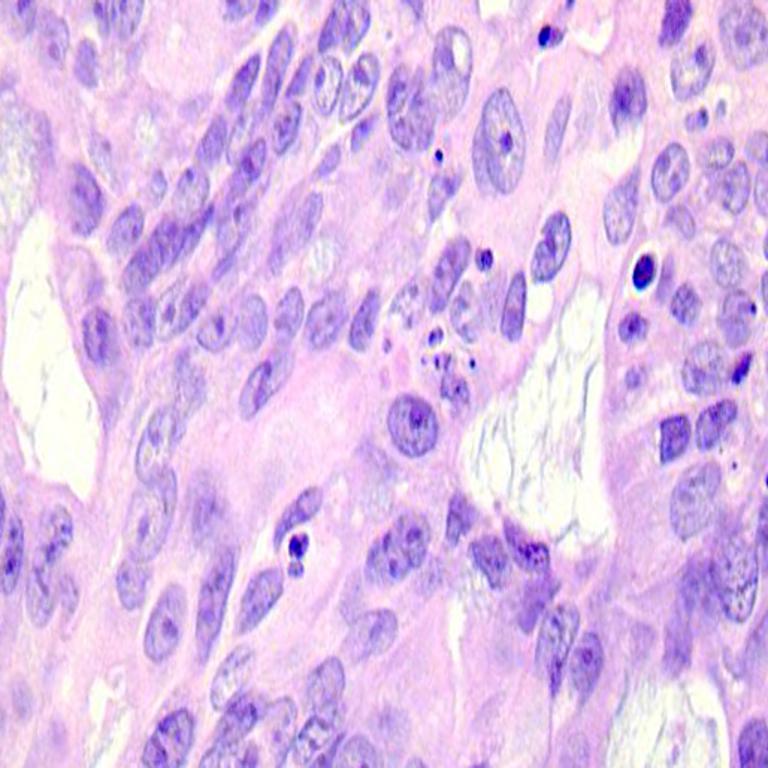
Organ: colon
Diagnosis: adenocarcinomas